Question: I have a dataframe with two likert variables. I want to plot these two variables by using the 'sjp.likert' function of the 'sjPlot' package. The plot doesn't make sense.
My data ('mydf') looks like this:
'''
structure(list(var1 = c(1, 1, 5, NA, 3, NA, 1, NA, 4, 3, 5, 5,
4, 2, 2, NA, NA, 5, NA, NA), var2 = c(NA, NA, NA, 3, NA, 3, NA,
5, NA, NA, NA, 2, NA, NA, NA, 4, 4, NA, 1, 1)), .Names = c("var1",
"var2"), row.names = c(NA, 20L), class = "data.frame")
var1 var2
1 1 NA
2 1 NA
3 5 NA
4 NA 3
5 3 NA
6 NA 3
7 1 NA
8 NA 5
9 4 NA
10 3 NA
11 5 NA
12 5 2
13 4 NA
14 2 NA
15 2 NA
16 NA 4
17 NA 4
18 5 NA
19 NA 1
20 NA 1
'''
This is the code I use:
'''
library(sjPlot)
library(RColorBrewer)
likert_5 <- mydf
levels_5 <- list(c(1,2,3,4,5))
varnames <- names(likert_5
sjp.likert(likert_5, legendLabels=levels_5, barColor="brewer",legendSize=0.5,axisLabelSize=0.5,valueLabelSize=2,colorPalette="BrBG", orderBy="pos",legendPos="bottom",axisLabels.y=varnames)
'''
This is the result:

I think you agree that this doesn't make sense at all. The two variable names are the same and there are four levels instead of five. Does anyone know what's going wrong here?
Many thanks in advance!
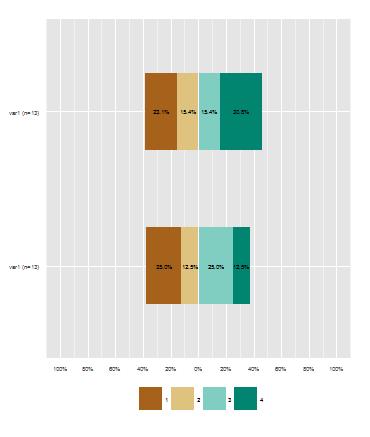
Answer: I believe this is a bug in the 'sjp.likert' function. Adding arguments one by one, I found that the plot works fine until the argument 'orderBy = "pos"'is included. Examining the source code of the function shows:
'''
sjp.likert
# ...
# questionCount <- nrow(pos)/(length(legendLabels)/2)
# if (!is.null(orderBy)) {
# ...
# orderUniqueItems <- rev(1 + questionCount - orderUniqueItems)
# axisLabels.y <- axisLabels.y[orderUniqueItems]
# }
# ...
'''
Using your data, I end up with the following:
'''
questionCount
# [1] 1.6
orderUniqueItems
# [1] 1.6 0.6
varnames[c(1.6, 0.6)]
# [1] "var1"
'''
I think the author actually wanted 'questionCount <-'('orderUniqueItems <- c(unique(orderRelatedItems)))', which with your data would produce:
'''
questionCount
# [1] 2
orderUniqueItems
# [1] 2 1
varnames[c(1.6, 0.6)]
# [1] "var2" "var1"
'''
A quick fix would be to save the returned plot and modify the labels manually (using the author's code to create the labels with 'n=' pasted on).
'''
for (i in 1:length(varnames)) {
varnames[i] <- paste(varnames[i], sprintf(" (n=%i)", length(na.omit(likert_5[,i]))), sep = "")
}
myplot <- sjp.likert(likert_5, legendLabels=levels_5, barColor="brewer", legendSize=0.5, axisLabelSize=0.5, valueLabelSize=2, colorPalette="BrBG", orderBy="pos", legendPos="bottom")
myplot$plot + scale_x_discrete(labels=varnames[c(2,1)])
'''
---
Edit:
Regarding the missing middle level, I also found this in the code:
'''
if (!is.null(neutral)) {
out <- out[out$Response != neutral, ]
}
'''
Which deletes the middle 'neutral' category from the output. There doesn't seem to be an option to change this, and none of <URL> use an odd number of categories. So it seems to be a feature, rather than a bug.
You might consider the 'likert' package, specifically the function 'likert.bar.plot' with the argument 'include.center = TRUE'.